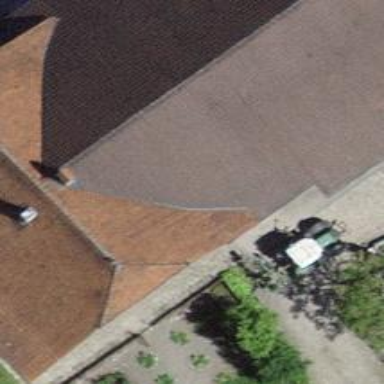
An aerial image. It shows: Farm building.